Question: I would like to count the number of genes (rows):
1. expressed (value >0) in only one tissue (column)
2. expressed (value >0) in only two tissues (columns)
3. expressed (value >0) in only 3 tissues (columns)
4. expressed (value >0) in more than 3 tissues (> columns)
I have a table from RNA-Seq data and I have to get a table like:
- number_of_tissue nbr_expressed_genes- 1 tissue -> 3000- - -
is there any method with R or python to do this?

Thank you in advance
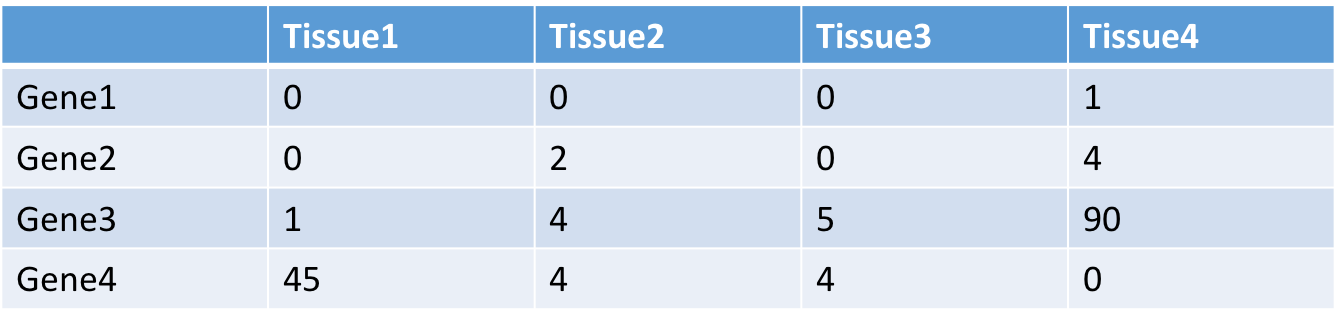
Answer: I believe the following will do what you want.
First the dataset in a copy&paste form.
'''
Tissue1 <- c(0, 0, 1, 45)
Tissue2 <- c(0, 2, 4, 4)
Tissue3 <- c(0, 0, 5, 4)
Tissue4 <- c(1, 4, 90, 0)
rnaseq <- data.frame(Tissue1, Tissue2, Tissue3, Tissue4)
row.names(rnaseq) <- paste0("Gene", 1:4)
'''
Now the code.
I start by computing how many values of 'Tissue*' per row are greater than zero. Then The frequencies of those numbers with 'table'. Then just transform this result into a 'data.frame'.
'''
res <- table(apply(rnaseq > 0, 1, sum))
res <- data.frame(number_of_tissue = paste(names(res), "tissues"),
nbr_expressed_genes = as.numeric(res))
row.names(res) <- NULL
res
# number_of_tissue nbr_expressed_genes
#1 1 tissues 1
#2 2 tissues 1
#3 3 tissues 1
#4 4 tissues 1
'''